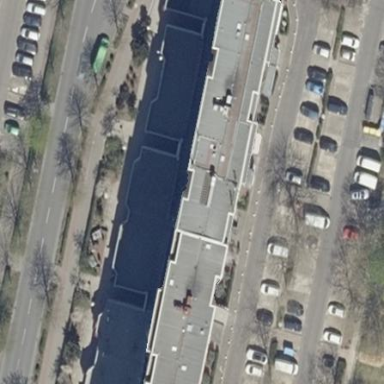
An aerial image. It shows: Flat roof retail building.